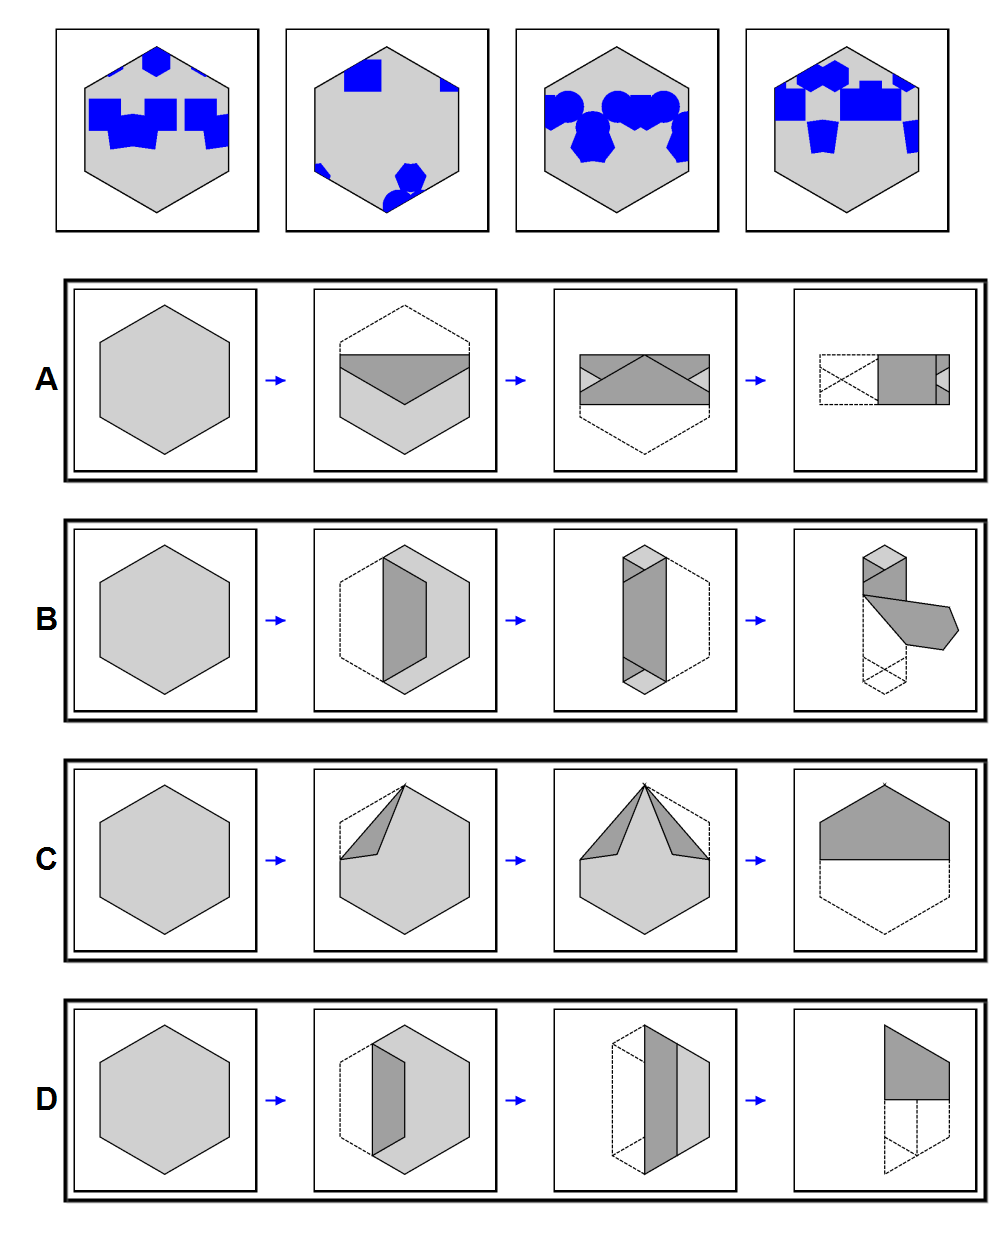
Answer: B